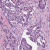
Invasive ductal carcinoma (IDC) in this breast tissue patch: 1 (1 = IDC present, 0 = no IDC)